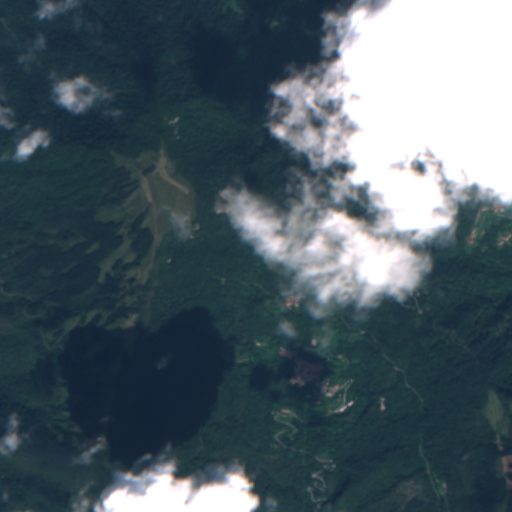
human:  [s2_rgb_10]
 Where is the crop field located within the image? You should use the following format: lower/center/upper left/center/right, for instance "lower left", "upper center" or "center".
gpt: The crop field is located in the center right of the image.
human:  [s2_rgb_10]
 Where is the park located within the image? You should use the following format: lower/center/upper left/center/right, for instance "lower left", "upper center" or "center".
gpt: The park is located in the lower center of the image.
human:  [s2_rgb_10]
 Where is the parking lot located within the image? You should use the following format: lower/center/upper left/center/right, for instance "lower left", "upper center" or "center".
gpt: The parking lot is located in the lower center of the image.
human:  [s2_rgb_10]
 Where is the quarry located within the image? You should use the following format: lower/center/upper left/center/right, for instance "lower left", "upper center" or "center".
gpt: The quarry is located in the center of the image.
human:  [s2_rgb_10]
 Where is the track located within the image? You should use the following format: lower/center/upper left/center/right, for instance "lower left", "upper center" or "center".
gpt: There is no track in the image.